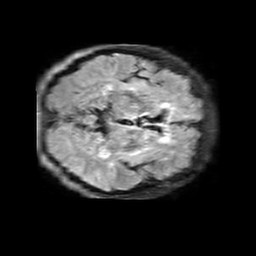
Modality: FLAIR
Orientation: axial
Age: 55
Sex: female
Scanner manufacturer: philips
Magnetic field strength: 3 T
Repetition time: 11 s
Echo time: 0.12 s